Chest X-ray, PA view. Patient: 47 years old, sex F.
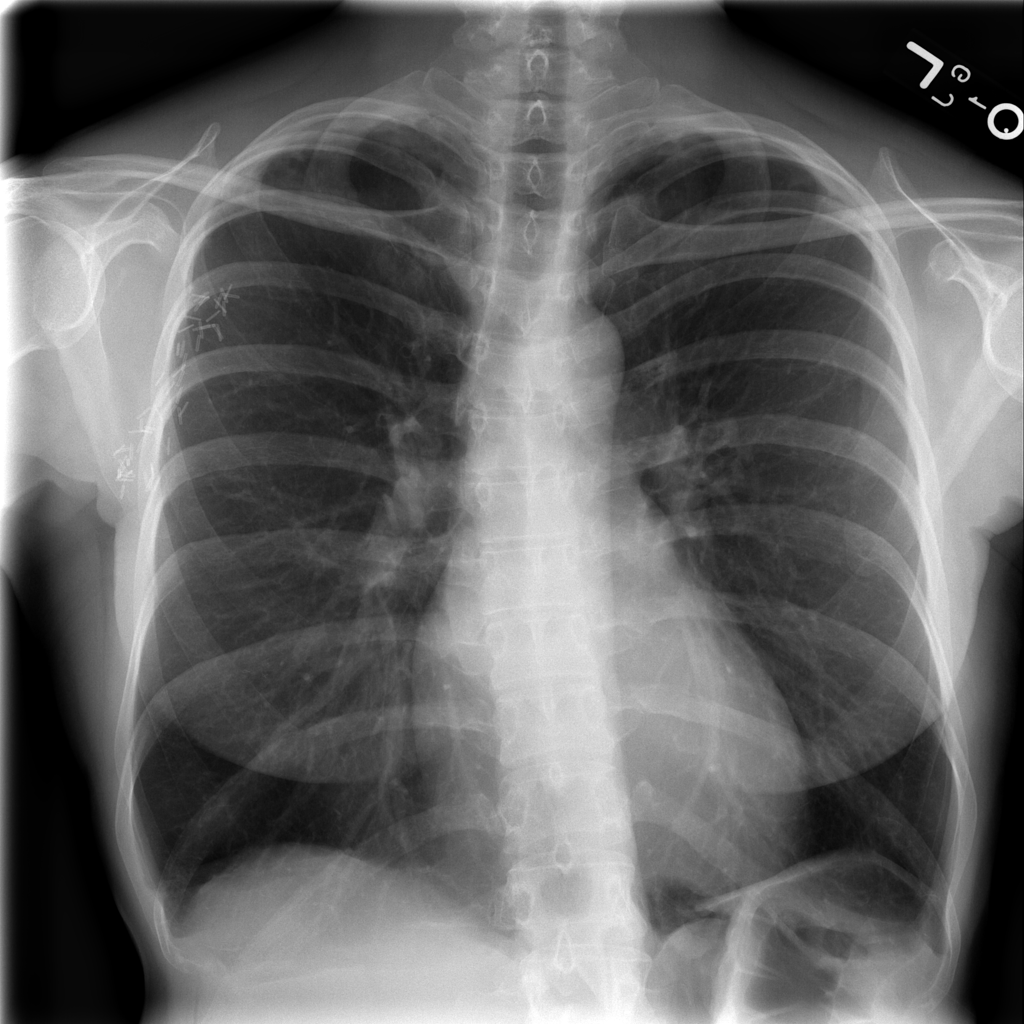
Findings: No Finding